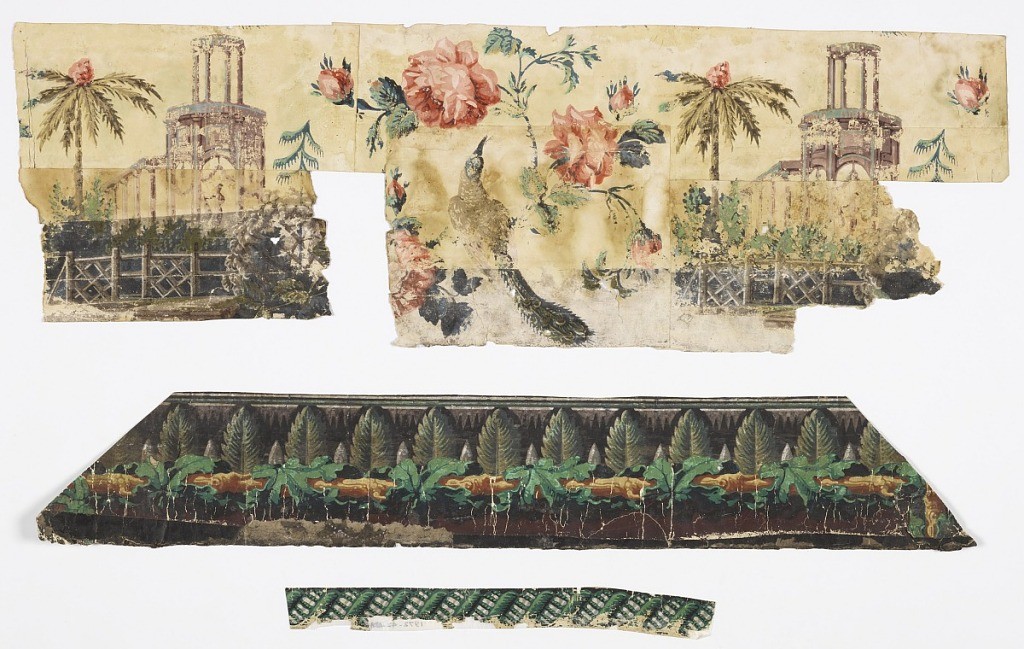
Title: Border
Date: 1820–50
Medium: Block-printed on handmade paper
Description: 1972-42-13-a/d: NOTE: component A -  is made up of approx. 100 fra...;     1972-42-13-a/o: a) main pattern of this border consists of a band ...